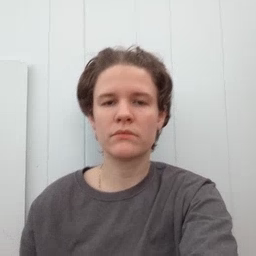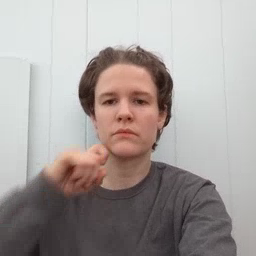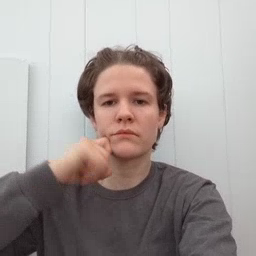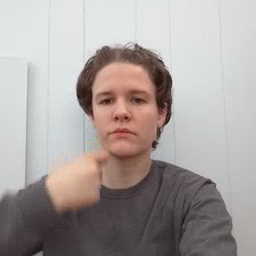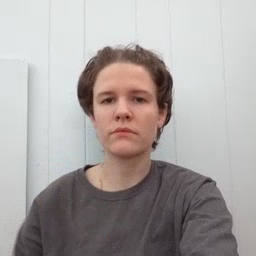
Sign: apple